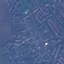
Land use / land cover: Residential